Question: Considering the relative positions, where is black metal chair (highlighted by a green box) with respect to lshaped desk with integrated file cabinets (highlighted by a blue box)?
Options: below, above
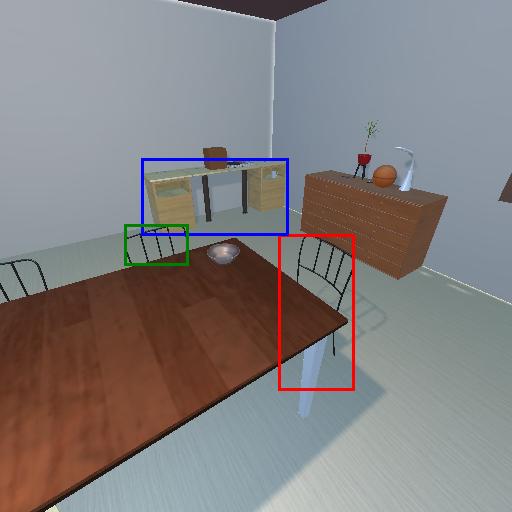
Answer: below